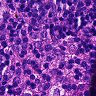
Metastatic tissue present: no